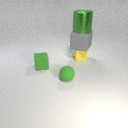
large green metal cylinder above large gray rubber cube